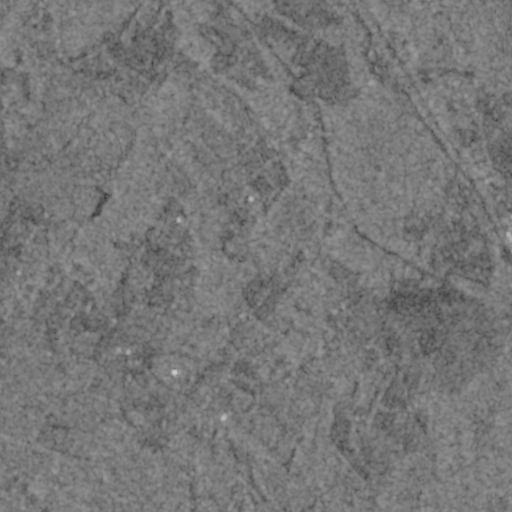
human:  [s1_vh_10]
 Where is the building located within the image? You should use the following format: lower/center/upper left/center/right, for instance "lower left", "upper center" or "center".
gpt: The building is located in the right of the image.
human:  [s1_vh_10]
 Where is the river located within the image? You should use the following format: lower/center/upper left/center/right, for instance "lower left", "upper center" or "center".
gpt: The river is located in the upper of the image.
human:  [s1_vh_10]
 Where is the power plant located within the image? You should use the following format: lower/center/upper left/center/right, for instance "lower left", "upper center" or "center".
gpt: There is no power plant in the image.

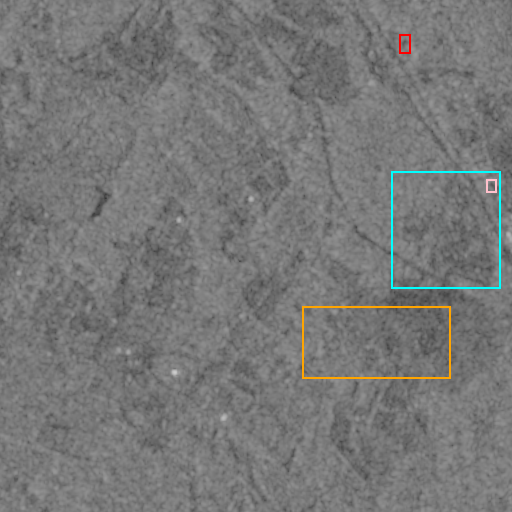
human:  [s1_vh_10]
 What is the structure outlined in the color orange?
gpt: The structure outlined in orange is a crop field.
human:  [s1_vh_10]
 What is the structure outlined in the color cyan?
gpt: The structure outlined in cyan is a park.
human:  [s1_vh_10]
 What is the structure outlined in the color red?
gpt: The structure outlined in red is a parking lot.
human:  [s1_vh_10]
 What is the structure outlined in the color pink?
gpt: The structure outlined in pink is a building.
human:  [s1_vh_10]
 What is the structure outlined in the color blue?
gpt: There is no blue outline.